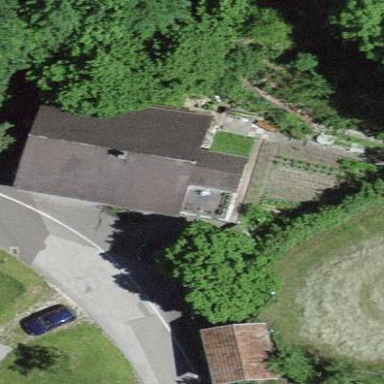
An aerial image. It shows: Residential building.